Interaction volume radius: 5 \u00c5
Interaction volume height: 20 \u00c5
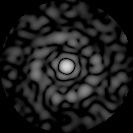
Disorder parameter: 0.8251